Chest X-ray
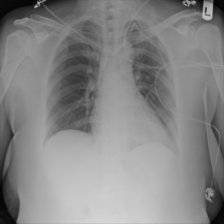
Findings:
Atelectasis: negative
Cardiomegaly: negative
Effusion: negative
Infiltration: negative
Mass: negative
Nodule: negative
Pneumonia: negative
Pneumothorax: negative
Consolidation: negative
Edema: negative
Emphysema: negative
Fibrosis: negative
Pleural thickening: negative
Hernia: negative